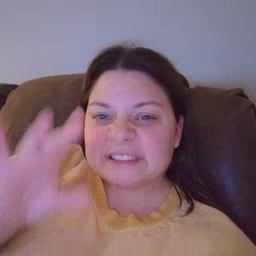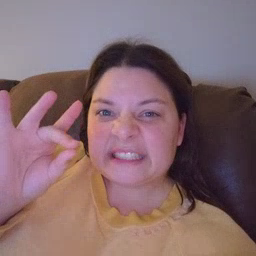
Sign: sticky